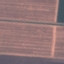
Land use / land cover: AnnualCrop